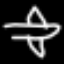
Label: airplane